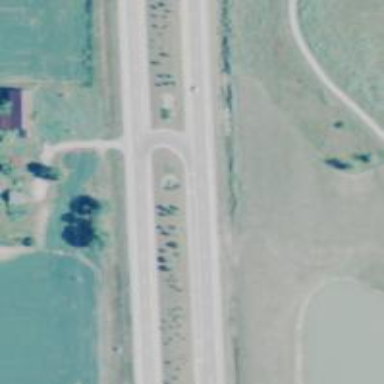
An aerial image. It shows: Primary highway.